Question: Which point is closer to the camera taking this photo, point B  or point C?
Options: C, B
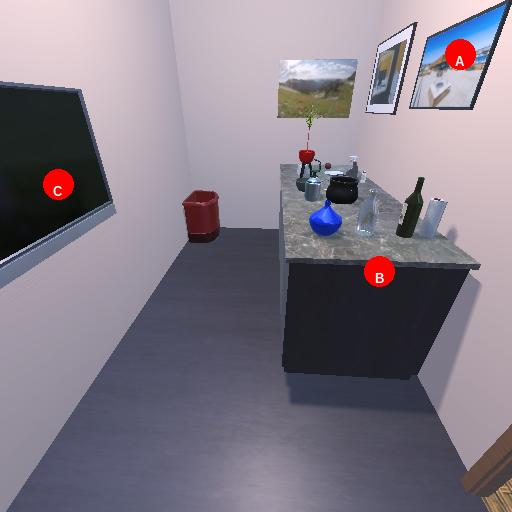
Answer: C